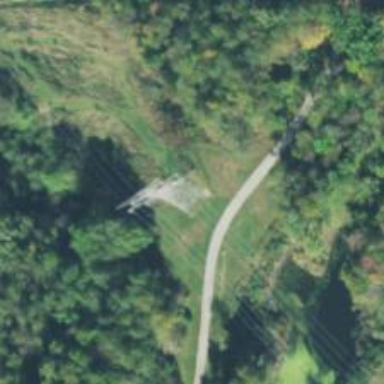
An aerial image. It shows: Lattice structure tower used for power transmission.